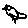
Label: bird